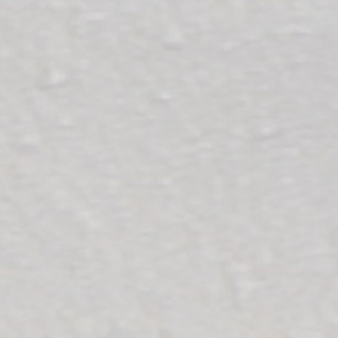
Label: other